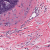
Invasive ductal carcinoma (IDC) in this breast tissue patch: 0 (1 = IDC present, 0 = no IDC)